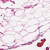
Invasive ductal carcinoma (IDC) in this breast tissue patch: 0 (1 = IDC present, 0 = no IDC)